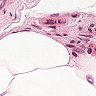
Metastatic tissue present: no